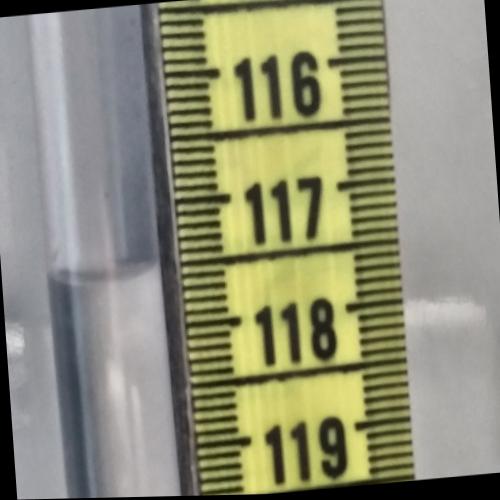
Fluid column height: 117.5 cm